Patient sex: F
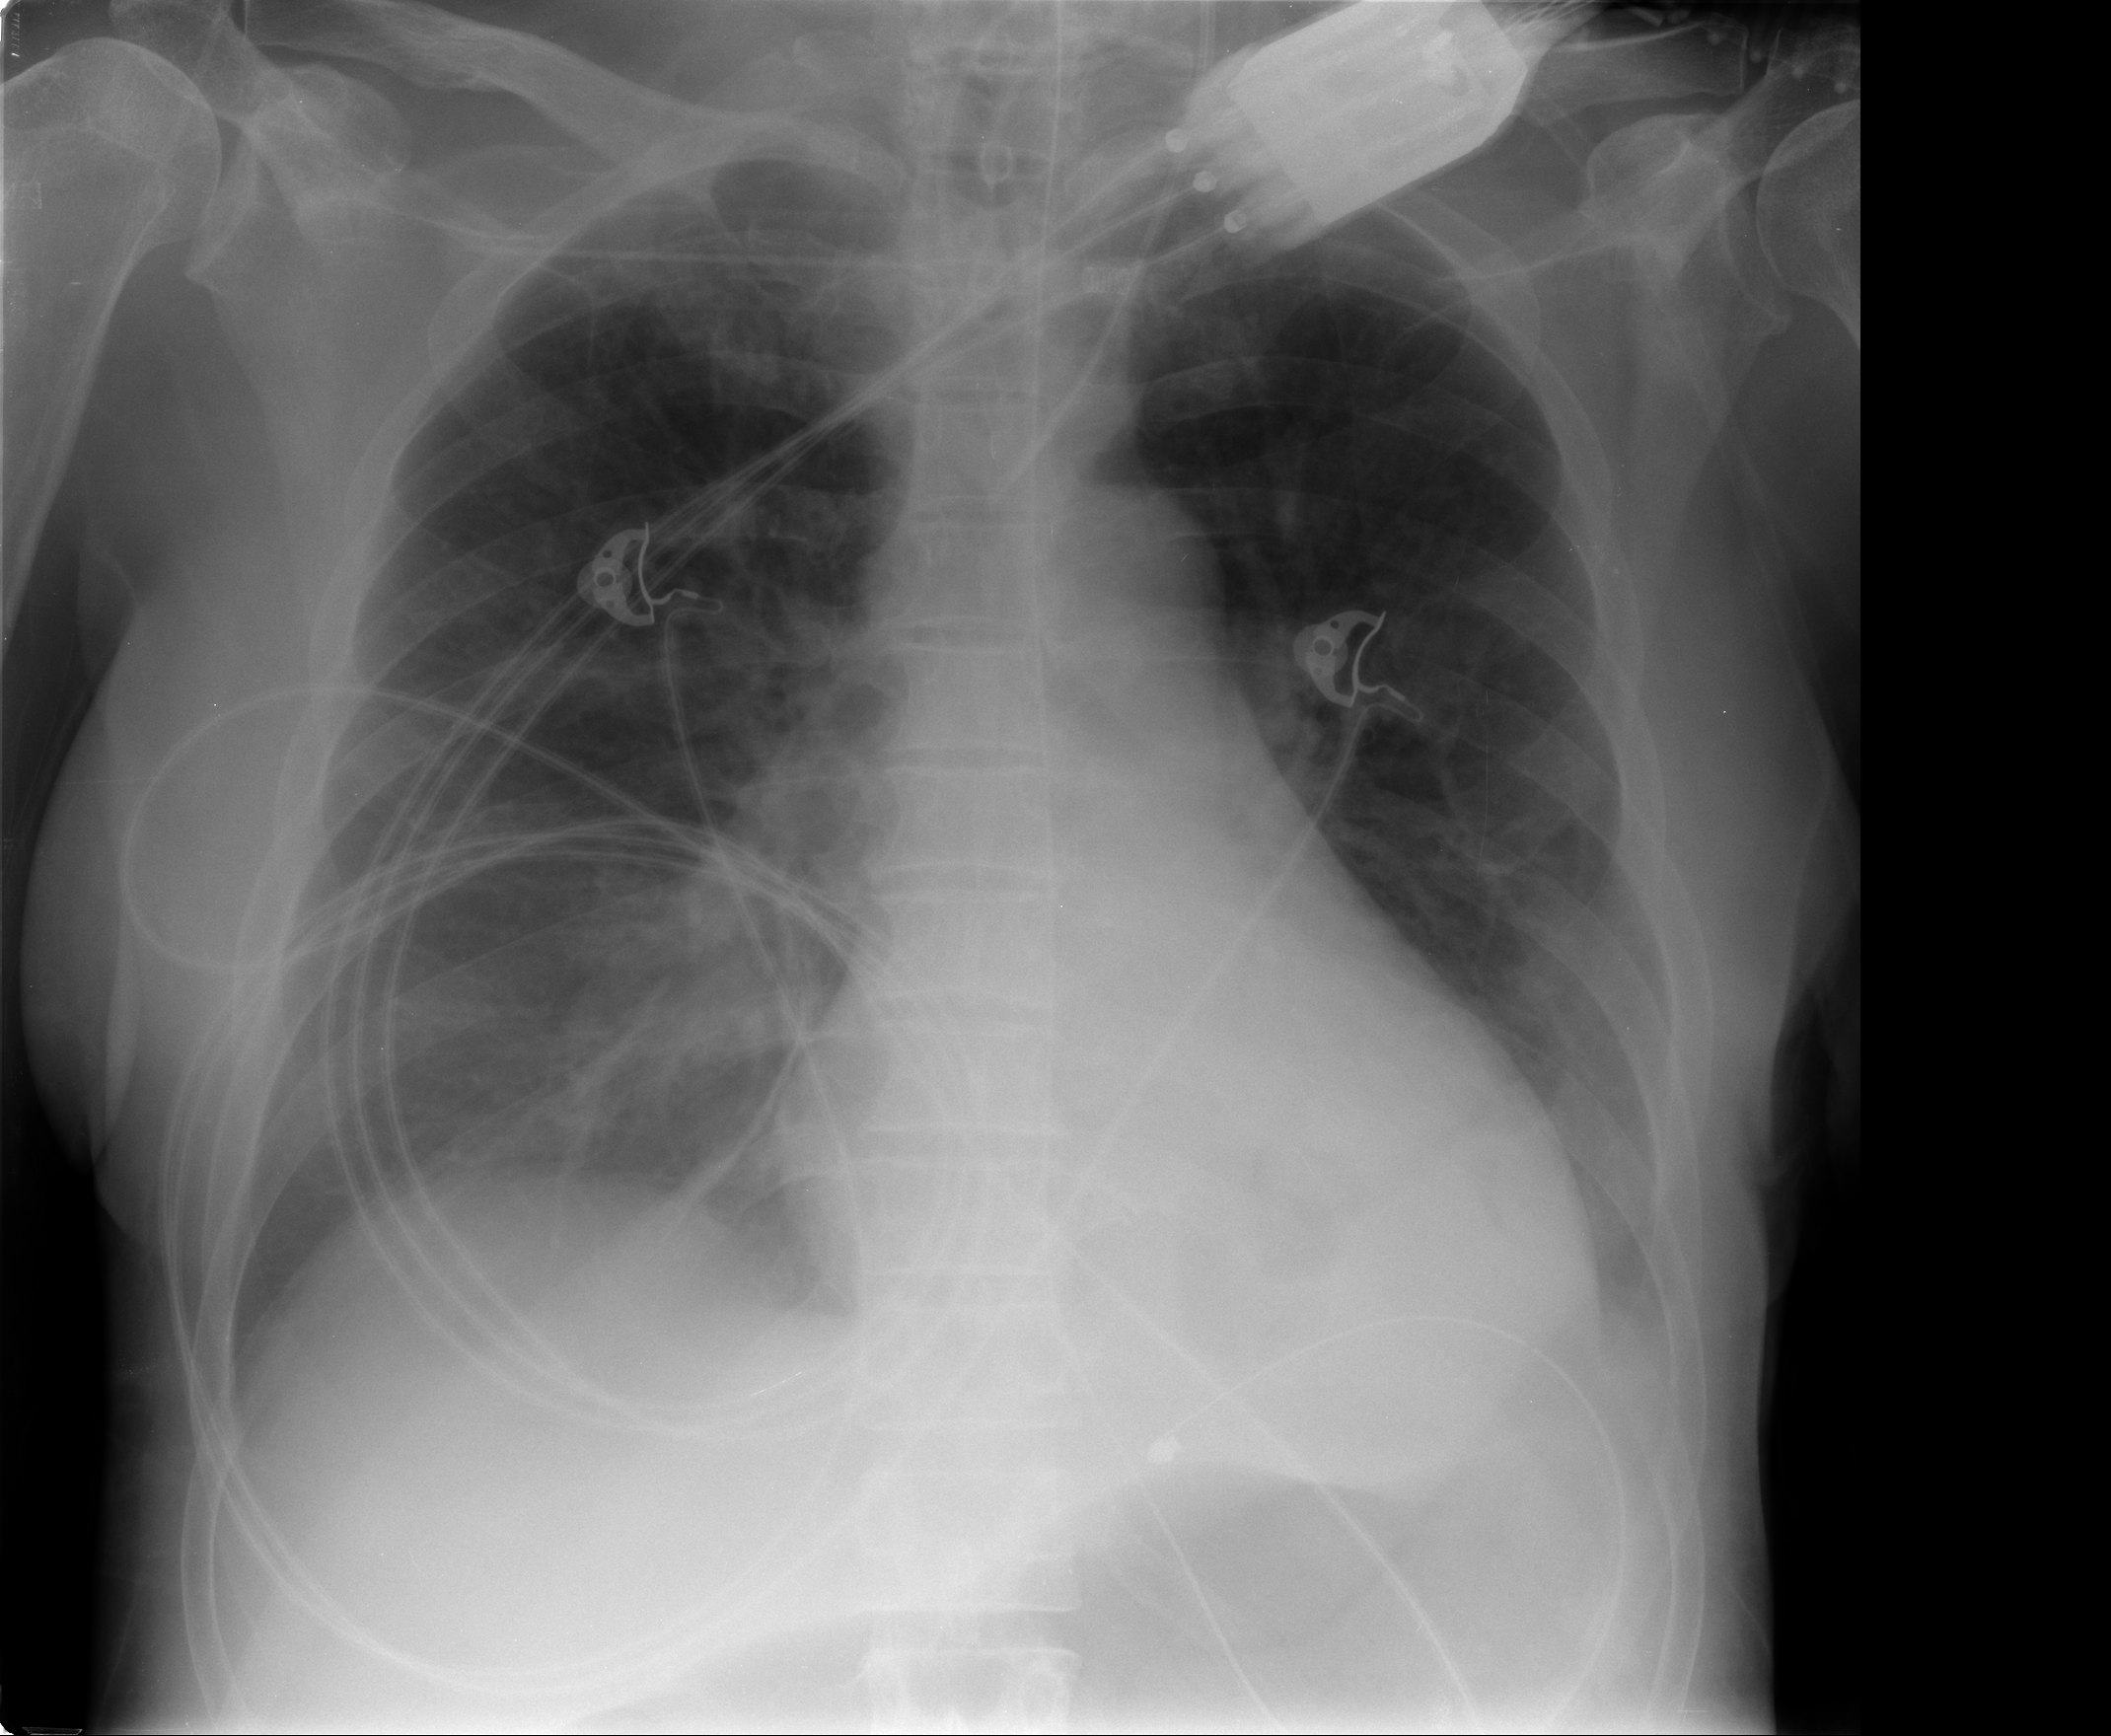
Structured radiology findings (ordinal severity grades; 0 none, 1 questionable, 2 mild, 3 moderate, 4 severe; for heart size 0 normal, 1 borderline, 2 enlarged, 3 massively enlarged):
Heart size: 1
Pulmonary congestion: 2
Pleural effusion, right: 0
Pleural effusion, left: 1
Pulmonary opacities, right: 0
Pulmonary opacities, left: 0
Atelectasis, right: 2
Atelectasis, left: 2